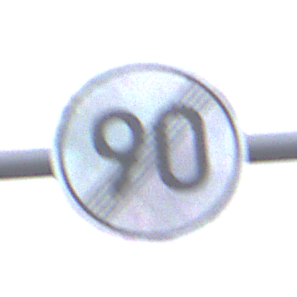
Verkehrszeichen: EndeGeschwindigkeit90
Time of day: MorningAfternoon
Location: Outdoor (Suburban)
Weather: Overcast
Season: NotSpecified
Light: Natural